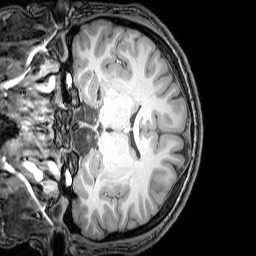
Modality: T1w
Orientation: coronal
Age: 20
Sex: male
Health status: healthy
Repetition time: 0.081 s
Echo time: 0.037 s